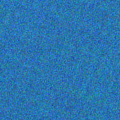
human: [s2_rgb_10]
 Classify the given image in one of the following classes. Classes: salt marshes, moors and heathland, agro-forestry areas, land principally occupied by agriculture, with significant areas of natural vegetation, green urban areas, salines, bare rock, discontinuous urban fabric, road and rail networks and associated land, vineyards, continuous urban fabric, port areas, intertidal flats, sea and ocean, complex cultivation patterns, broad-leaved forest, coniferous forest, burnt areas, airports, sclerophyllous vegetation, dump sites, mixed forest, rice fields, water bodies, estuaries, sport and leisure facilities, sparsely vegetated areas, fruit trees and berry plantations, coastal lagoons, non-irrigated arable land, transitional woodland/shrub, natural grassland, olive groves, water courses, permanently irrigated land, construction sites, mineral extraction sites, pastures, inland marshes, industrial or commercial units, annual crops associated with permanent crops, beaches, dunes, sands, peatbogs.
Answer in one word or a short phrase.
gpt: sea and ocean